【题型】选择题　【知识点】解析几何　【难度】easy
过椭圆$\dfrac{x^2}{m} + \dfrac{y^2}{m-9} = 1$（$m > 9$）右焦点$F$的圆与圆$O: x^2 + y^2 = 4$外切，该圆直径$FQ$的端点$Q$的轨迹记为曲线$C$，若$P$为曲线$C$上的一动点，则$|FP|$长度最小值为（ ）

A. $0$ \quad B. $\dfrac{1}{2}$ \quad C. $1$ \quad D. $2$
【解答】
【答案】C

【详解】首先根据题意得到$Q$的轨迹为：以$F_1,F$为焦点，$2a=4$的双曲线的右支，从而得到曲线$C: \dfrac{x^2}{4} - \dfrac{y^2}{5} = 1$（$x \ge 2$）。再根据双曲线的性质求$|FP|$长度最小值即可。

【点睛】椭圆$\dfrac{x^2}{m} + \dfrac{y^2}{m-9} = 1$（$m > 9$），$c = \sqrt{m - (m - 9)} = 3$，所以$F(3,0)$。

设以$FQ$为直径的圆圆心为$C$，如图所示：

因为圆$O$与圆$C$外切，所以$|OC| - |CF| = 2$，

因为$|QF_1| = 2|OC|$，$|QF| = 2|CF|$，

所以$|QF_1| - |QF| = 2(|OC| - |CF|) = 4 < |F_1F|$，

所以$Q$的轨迹为：以$F_1,F$为焦点，$2a = 4$的双曲线的右支。

即$a = 2$，$c = 3$，$b = \sqrt{9 - 4} = \sqrt{5}$，曲线$C: \dfrac{x^2}{4} - \dfrac{y^2}{5} = 1$（$x \ge 2$）。

所以$P$为曲线$C$上的一动点，则$|FP|$长度最小值为$c - a = 1$。

故选：C
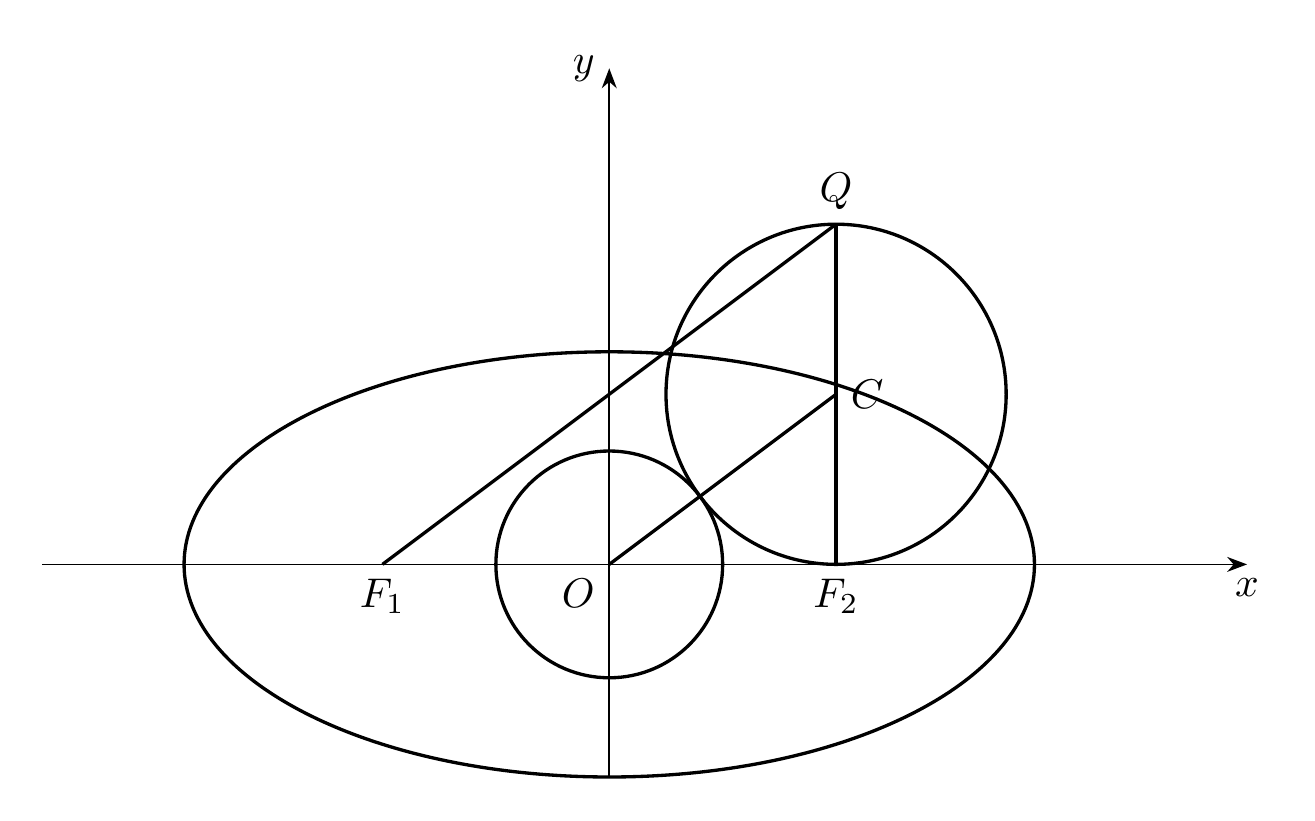